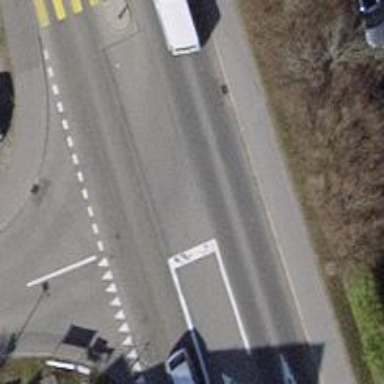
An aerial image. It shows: Residential road with asphalt surface. There is sidewalk on the left side.